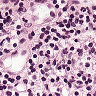
Metastatic tissue present: no